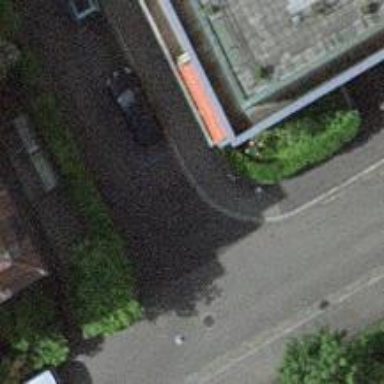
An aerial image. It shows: Kerb serving as barrier.